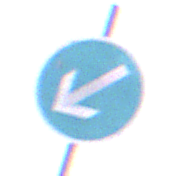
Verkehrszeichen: VorgeschriebeneVorbeifahrtLinks
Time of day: SunriseSunset
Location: Outdoor (Urban)
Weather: Clear
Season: NotSpecified
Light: Natural